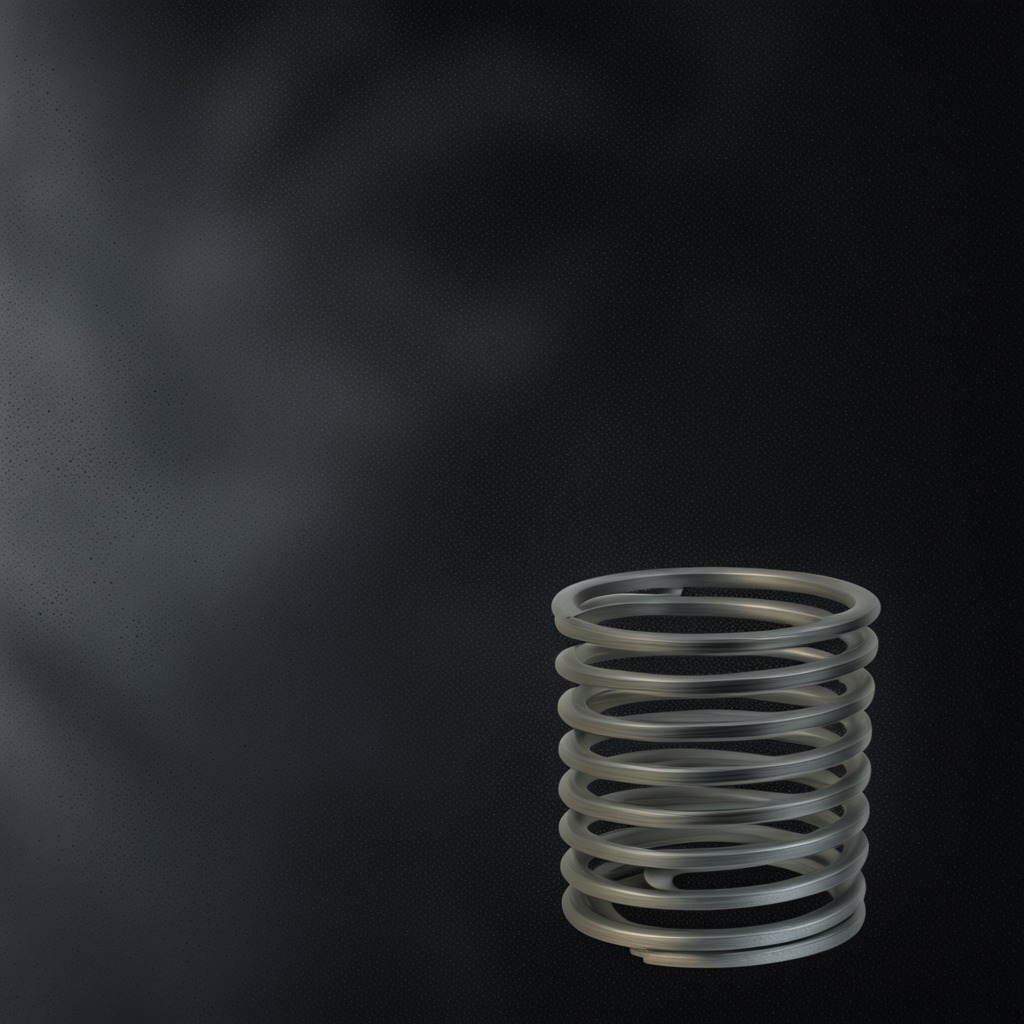
A coiled metal spring is lying on a clean granite tabletop covered with a black rubber mat inside a workshop at night dim ambient light soft shadows worn but beneath the mat